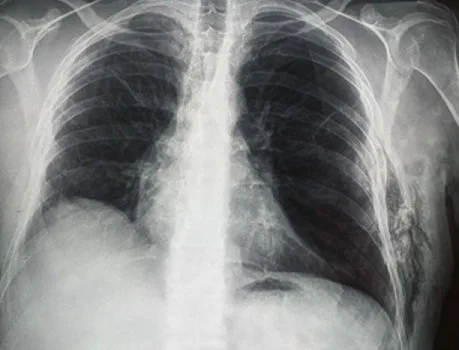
Chest X-ray: parietal air image.
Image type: radiology (x_ray)